Aerial crown-view tile of a tropical tree (Barro Colorado Island, Panama), acquired 20240611:
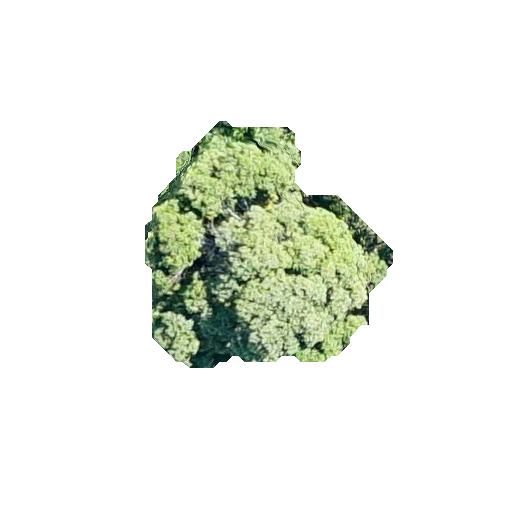
Species: Aspidosperma desmanthum
GBIF accepted scientific name: Aspidosperma desmanthum
Crown area: 67.229 m²